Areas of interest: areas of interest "Library"
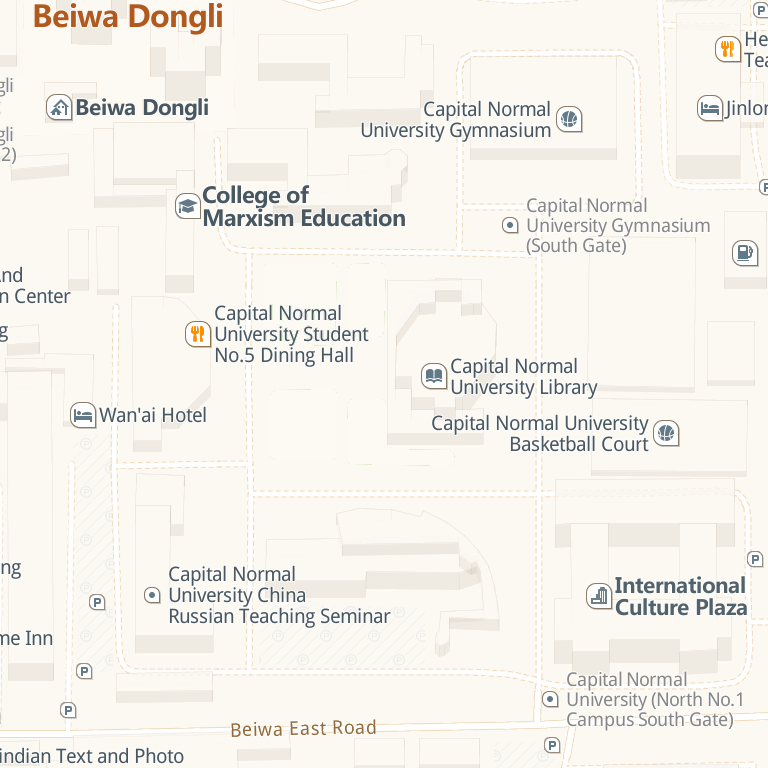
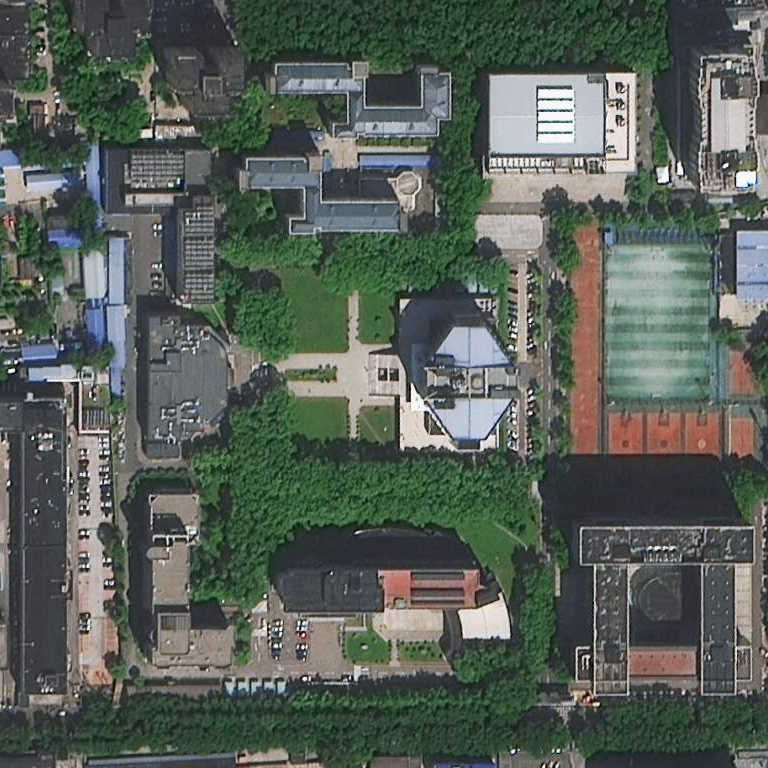